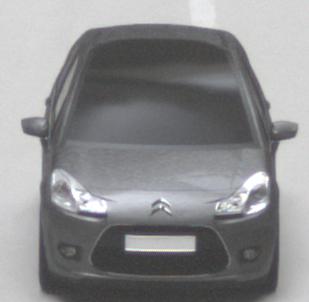
Make: Citroen
Model: C3 1.1
Detailed model: C3 (II)
Model produced from: 2010/01
Model produced until: 2012/03
Doors: 5
Color: gray
Road condition: dry road
Daytime: midday
Contrast: medium contrast